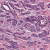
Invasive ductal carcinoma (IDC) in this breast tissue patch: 1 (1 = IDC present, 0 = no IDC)